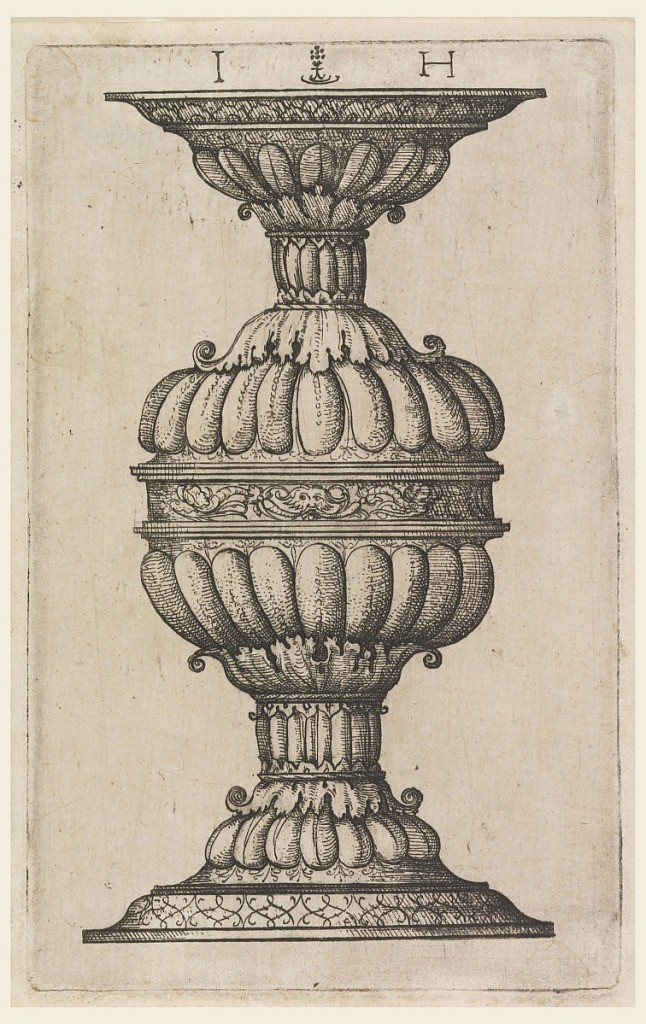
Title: Double Goblet, after Altdorfer
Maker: Hieronymus Hopfer, German, active ca. 1520 - 1550
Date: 1528–1563
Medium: Etching on white laid paper
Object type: Print
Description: Vertical rectangle showing a double goblet decorated with gadrooning and acanthus leaves. At center, a mask. At the base, an interlaced design.